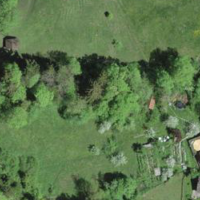
EUNIS habitat code: 24
Species observed at this site:
Lepidium latifolium